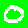
Digit: 0